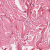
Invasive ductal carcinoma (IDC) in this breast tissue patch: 0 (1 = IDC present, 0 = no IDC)